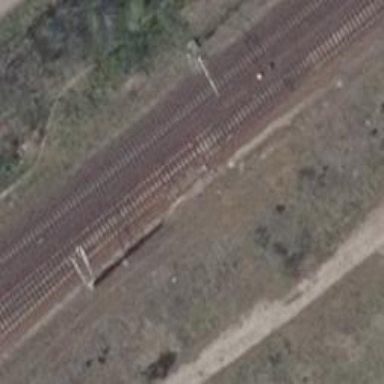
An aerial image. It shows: Railway switch with the turnout side on the left.